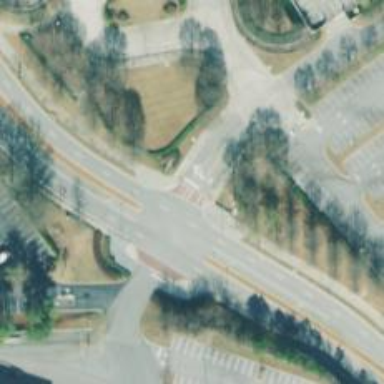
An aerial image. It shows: Zebra crossing on the road.